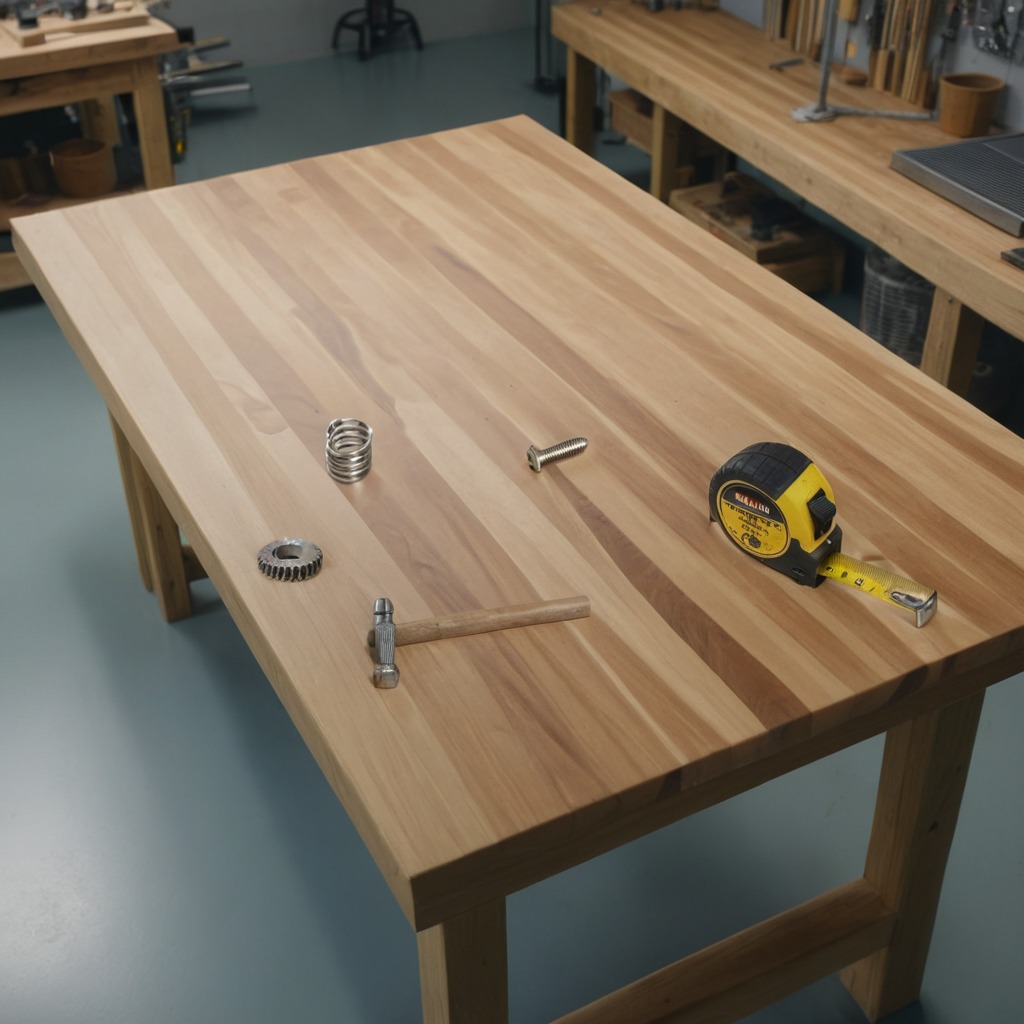
A coiled metal spring lies on the workbench.